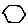
Label: hexagon